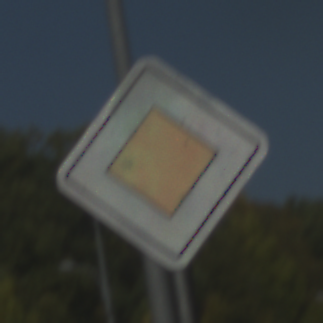
Verkehrszeichen: Vorfahrtsstrasse
Umgebung: Outdoor, Suburban
Tageszeit: MorningAfternoon
Wetter: Clear
Licht: Natural
Jahreszeit: NotSpecified
Kontrast: HighContrast